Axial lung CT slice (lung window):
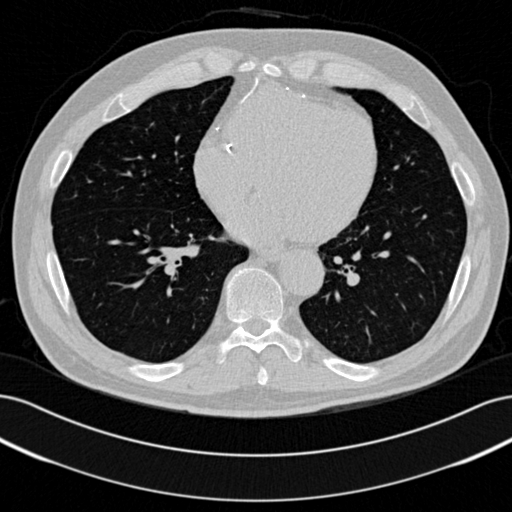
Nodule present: no